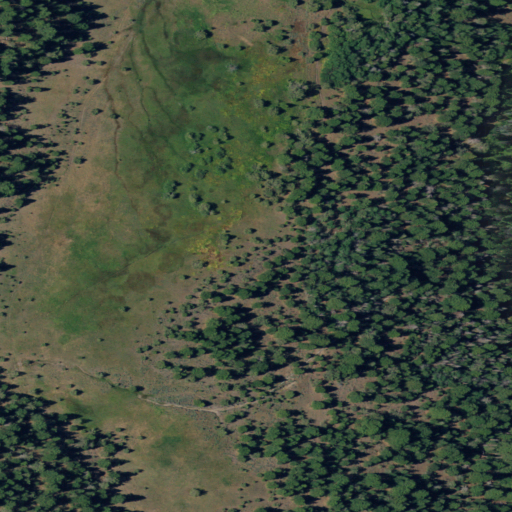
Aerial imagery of plain(s) in California named Halls Meadows containing evergreen forest, shrub, woody wetlands, grassland, and herbaceous wetlands